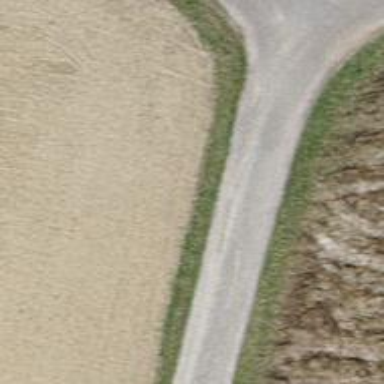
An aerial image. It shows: Pebblestone track with grade2 tracktype.